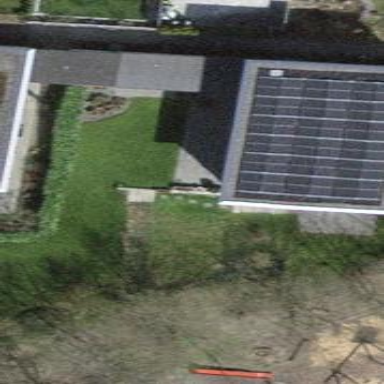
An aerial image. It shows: Solar power generator.